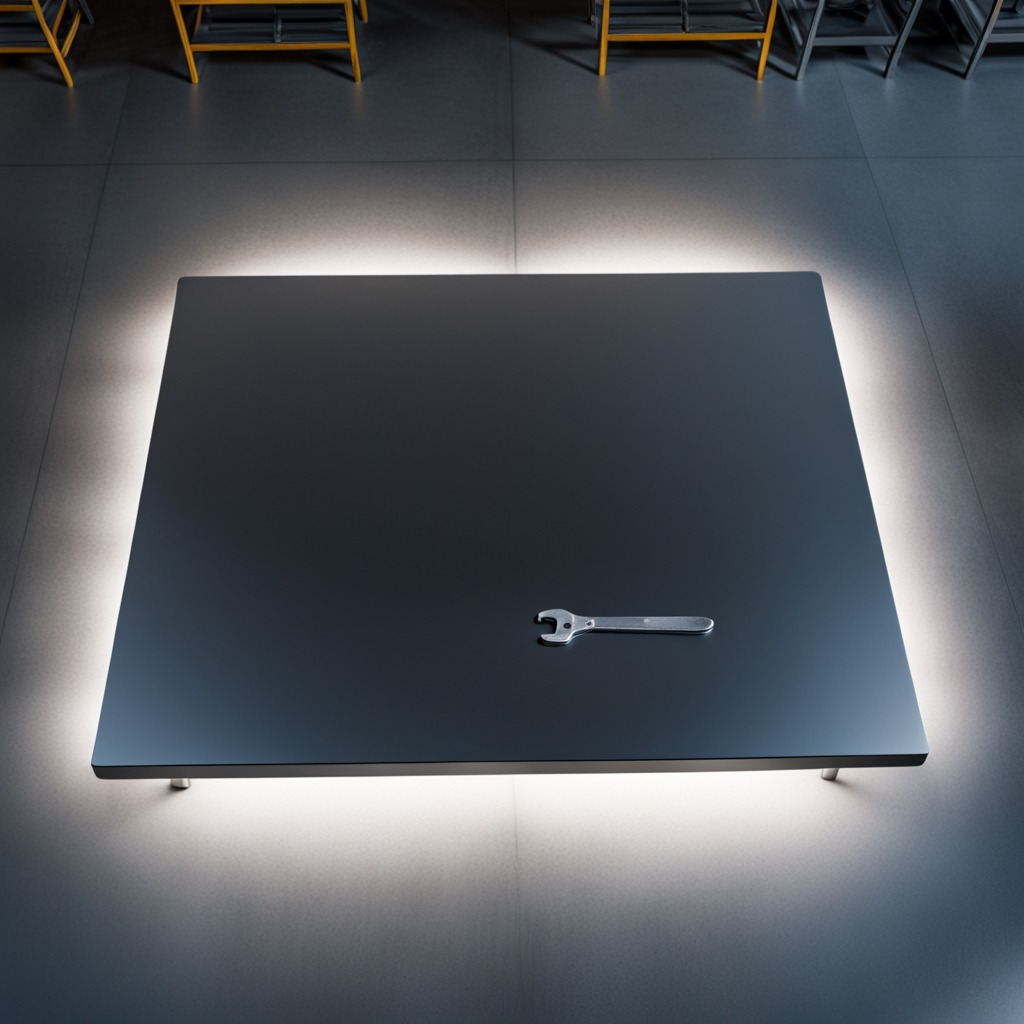
A wrench is lying on the tabletop.